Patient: sex M, age 46
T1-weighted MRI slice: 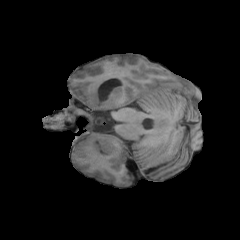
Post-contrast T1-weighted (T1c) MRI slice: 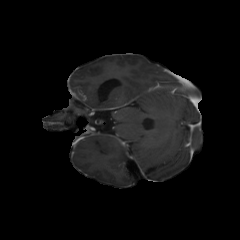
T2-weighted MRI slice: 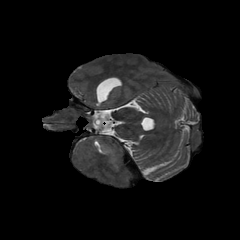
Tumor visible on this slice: no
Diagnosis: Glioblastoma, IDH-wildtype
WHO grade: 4